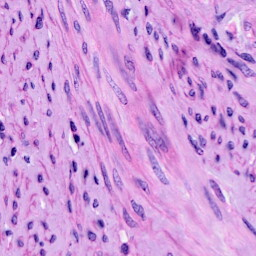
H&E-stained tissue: Cervix